Question: I want to draw 'UIButton' in following shape :

I have cut the image, so the edges are not straight. Please consider them straight. Also the bottom right corner is as shown. It is cut in quarter of circle.
I am not able to draw this shape for 'UIButton'. How to do this?
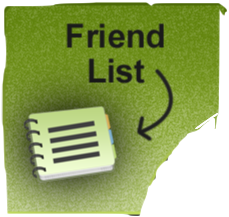
Answer: Interesting question. I did a search and found two simple solutions that seem much simpler than the GB2. They override either hitTest:withEvent: or pointInside:withEvent: to take into account if the current pixel is transparent or not. So just take your image, set the lower right corner to transparent in a graphics editor, and use one of these classes.
<URL> and
<URL>